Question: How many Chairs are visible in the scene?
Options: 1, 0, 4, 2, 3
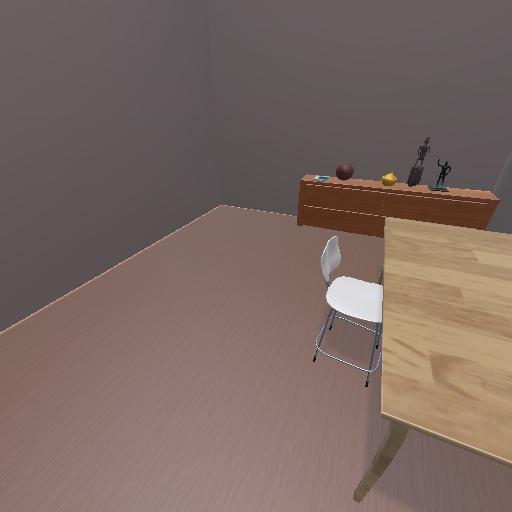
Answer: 1